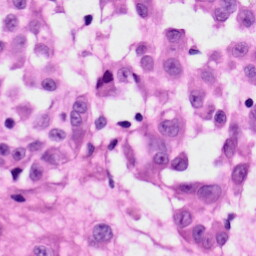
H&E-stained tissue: Skin